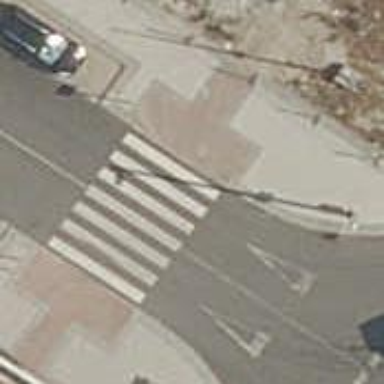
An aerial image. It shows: Uncontrolled zebra crossing on the road.